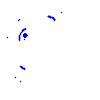
Particle: electron